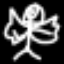
Label: angel